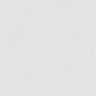
Metastatic tissue present: no